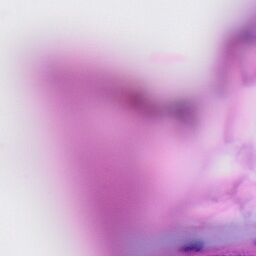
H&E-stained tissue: Skin